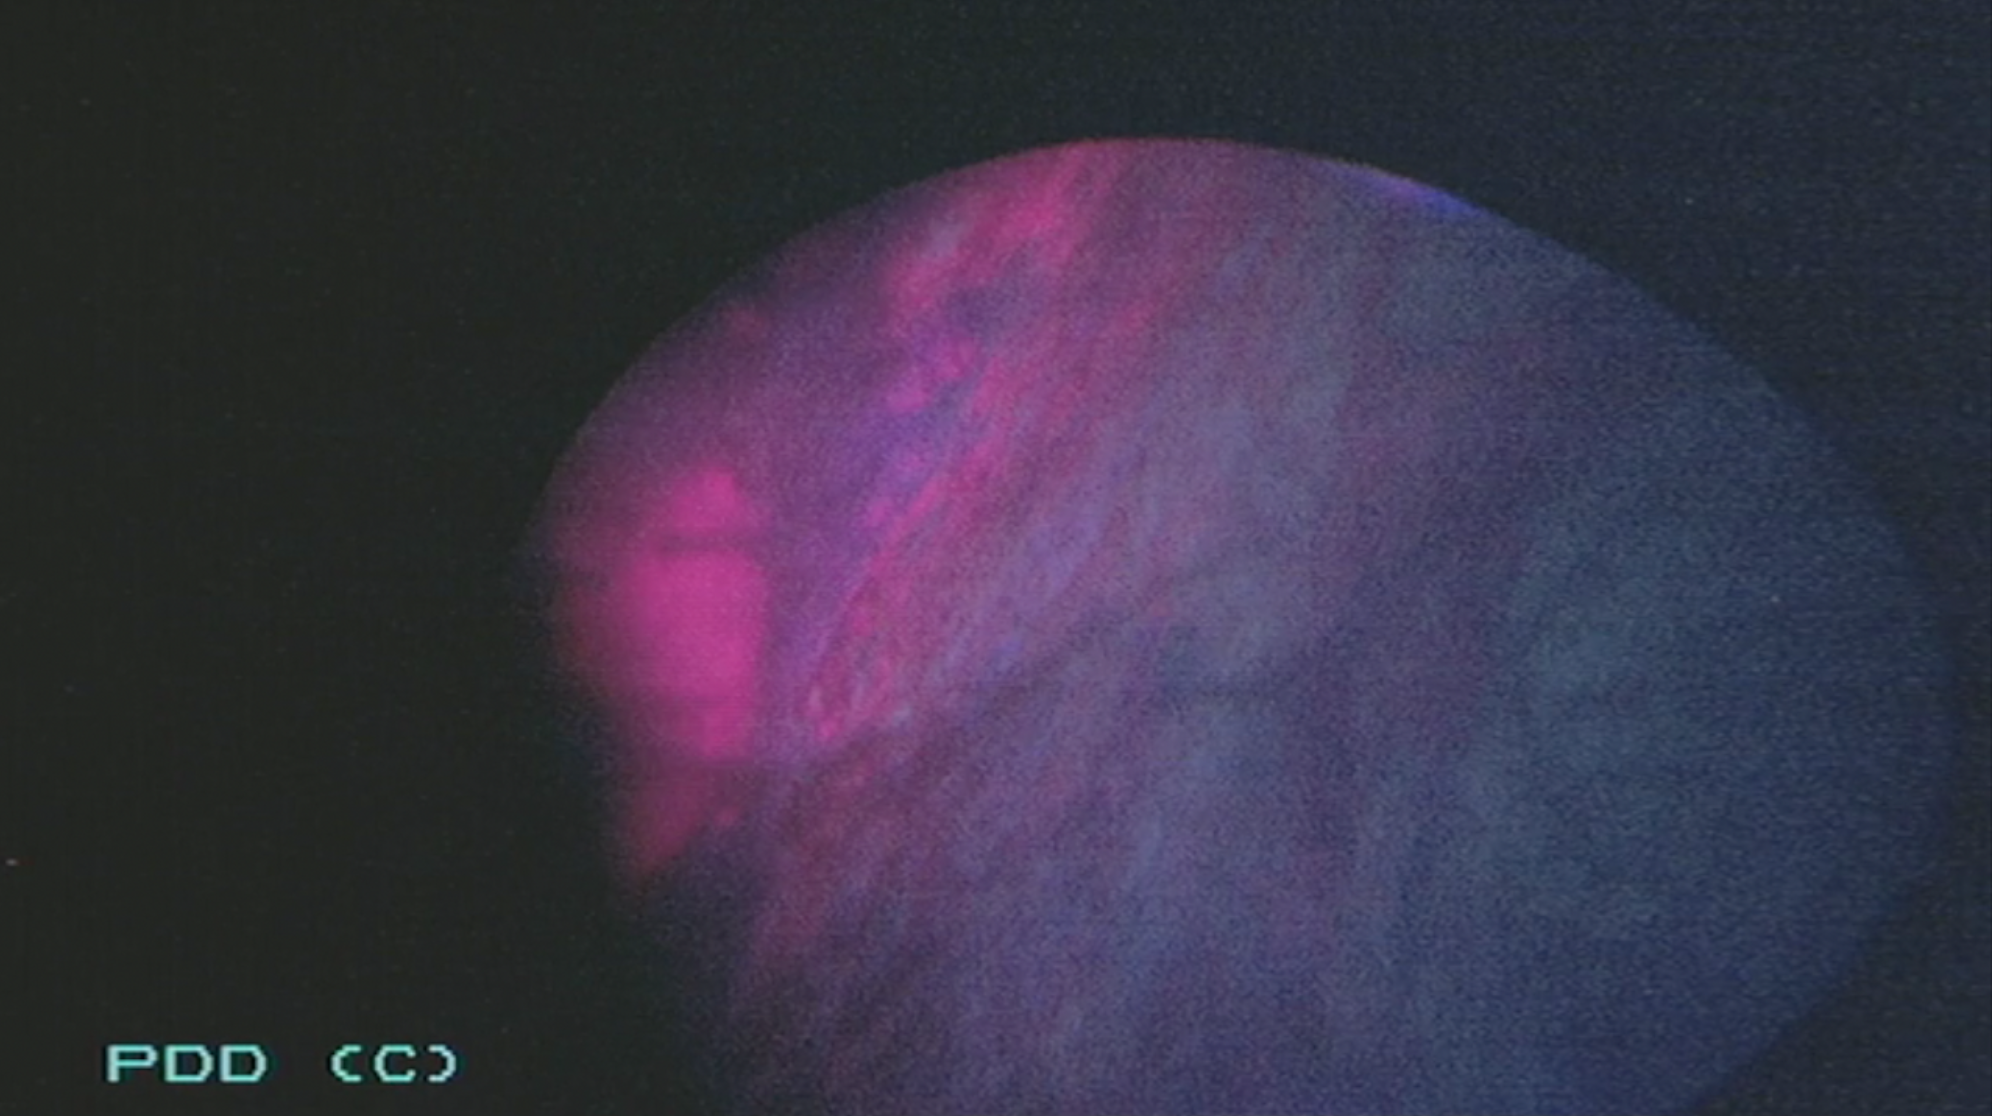
Modality: BLC
Class: Malignant
Subclass: CIS
Lesion: L3
Stage: Tis
Morphology: Non-papillary
Bladder cancer association: Yes